Question: I'm new to MDX. Now I want to combine two results from 2 different dimensions. I'm using codes as following:
'''
With
MEMBER [Measures].[Student Head Count].[Program1] AS
([Program1].[Program1].&[1])
MEMBER [Measures].[Student Head Count].[Program2] AS
([Program2].[Program2].&[1])
SELECT
NON EMPTY
{
[Measures].[Student Head Count].[Program1] ,
[Measures].[Student Head Count].[Program2]
}
ON COLUMNS
FROM [Current Student Overview]
'''
The error shows:
'''
The Program1 calculated member cannot be created because its parent is at the lowest level in the Measures hierarchy.
'''
I know that "Student Head Count" is at the lowest level, but I don't know how to modify the syntax. If I replace "Student Head Count" with "Test" , it's not working either. Also, "Union" does not work as I tried. Could anyone help me with modified or new MDX?
I tried with Crossjoin with following script:
'''
SELECT
NON EMPTY
{
[Measures].[Student Head Count]
}
ON COLUMNS,
NON EMPTY
{
NONEMPTYCROSSJOIN({[Program1].[Program1].&[1]},{[Program2].[Program2] }),
NONEMPTYCROSSJOIN({[Program1].[Program1] },{[Program2].[Program2].&[1]})
}
on 1
FROM [Current Student Overview]
'''
THe result is:

How could I eliminate or hide the "All" column in performancepoint then?
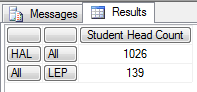
Answer: There is only one level on the Measure dimension. Your measure name should be be '[Measures].[Program21]' and '[Measures].[Program2]'.
You can also rewrite your query like this:
'''
SELECT
NON EMPTY
{
([Program1].[Program1].&[1], [Program2].[Program2].&[1])
}
ON COLUMNS
FROM [Current Student Overview]
WHERE ([Measures].[Student Head Count])
'''
In Mdx you cannot union results from different dimensions but you can do the cross product with the <URL> function.
EDIT:
You do not need to use CrossJoin when you have only one member in your sets. You can do '(member1, member2)'.
If you do not want to see 'All' you can use a query like this one:
'''
WITH
MEMBER [Measures].[Student Head Count Program1] AS
([Measures].[Student Head Count], [Program1].[Program1].&[1], [Program2].[Program2].[All])
MEMBER [Measures].[Student Head Count Program2] AS
([Measures].[Student Head Count], [Program1].[Program1].[All], [Program2].[Program2].&[1])
SELECT
NON EMPTY
{
[Measures].[Student Head Count Program1] ,
[Measures].[Student Head Count Program2]
}
ON COLUMNS
FROM [Current Student Overview]
'''